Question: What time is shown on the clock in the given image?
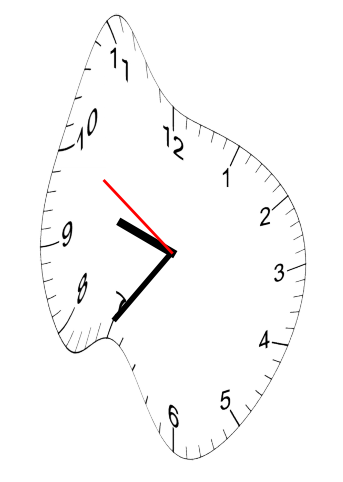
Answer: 09:35:50